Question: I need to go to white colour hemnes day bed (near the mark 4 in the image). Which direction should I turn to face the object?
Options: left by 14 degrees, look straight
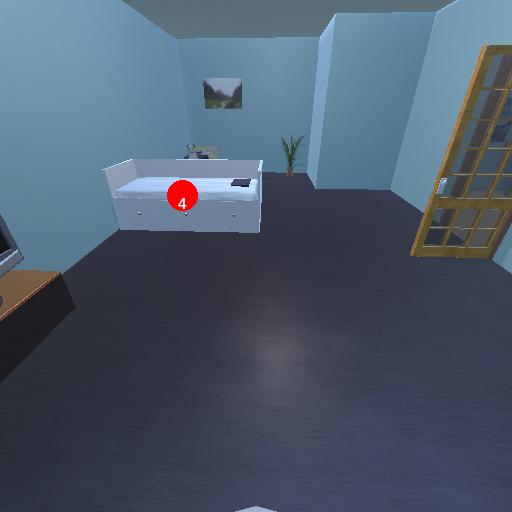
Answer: left by 14 degrees